Field crop: maize
Growth stage: 2
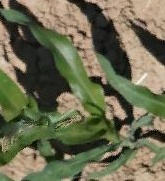
Species: maize